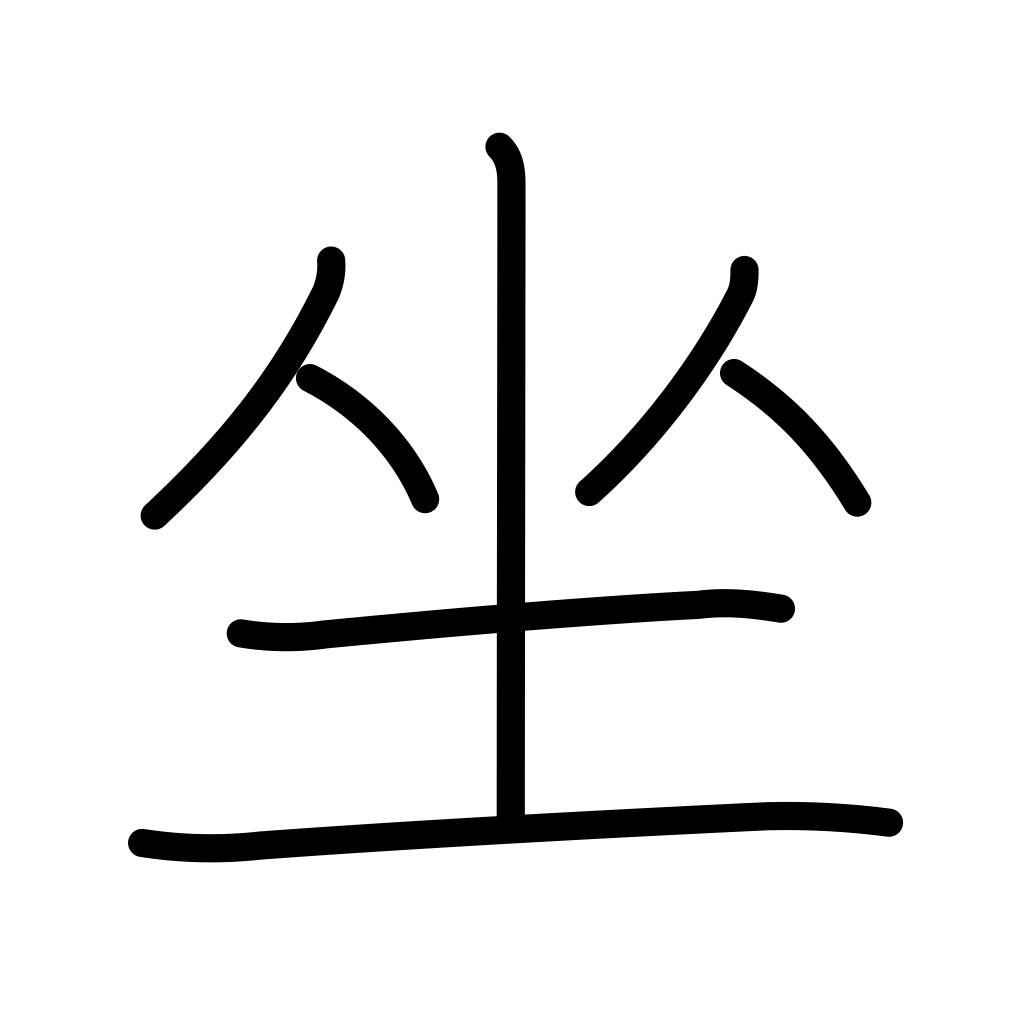
Meaning: sit